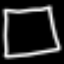
Label: square